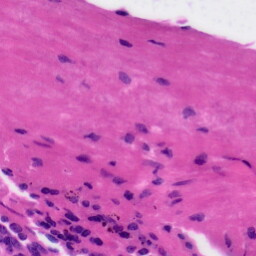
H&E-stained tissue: Tonsil